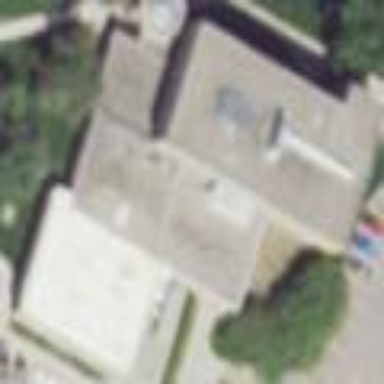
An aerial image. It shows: College building.